Question: Here in the image Title "Accounts and Holding Disclosure in crossing the white line while DRF is way above the white line...

How can i put the text just above the line using css.
Html code is
'''
<div class="tabs">
<img src="images/disclosure.png" />
Accounts and Holdings Disclosure</div>
<div class="tabs">
<img src="images/drf.png" />
DRF</div>
'''
Css is
'''
.tabs
{
height: 85px;
border-bottom: 1px solid #fff;
text-align: center;
color: #fff;
padding-bottom:7px;
}
.tabs img
{
display: block;
margin-left: auto;
margin-right: auto;
height: 70px;
margin-top: 5px;
}
'''
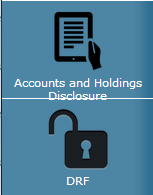
Answer: you should write:
'''
.tabs {
height: auto;
}
'''